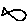
Label: fish